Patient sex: F
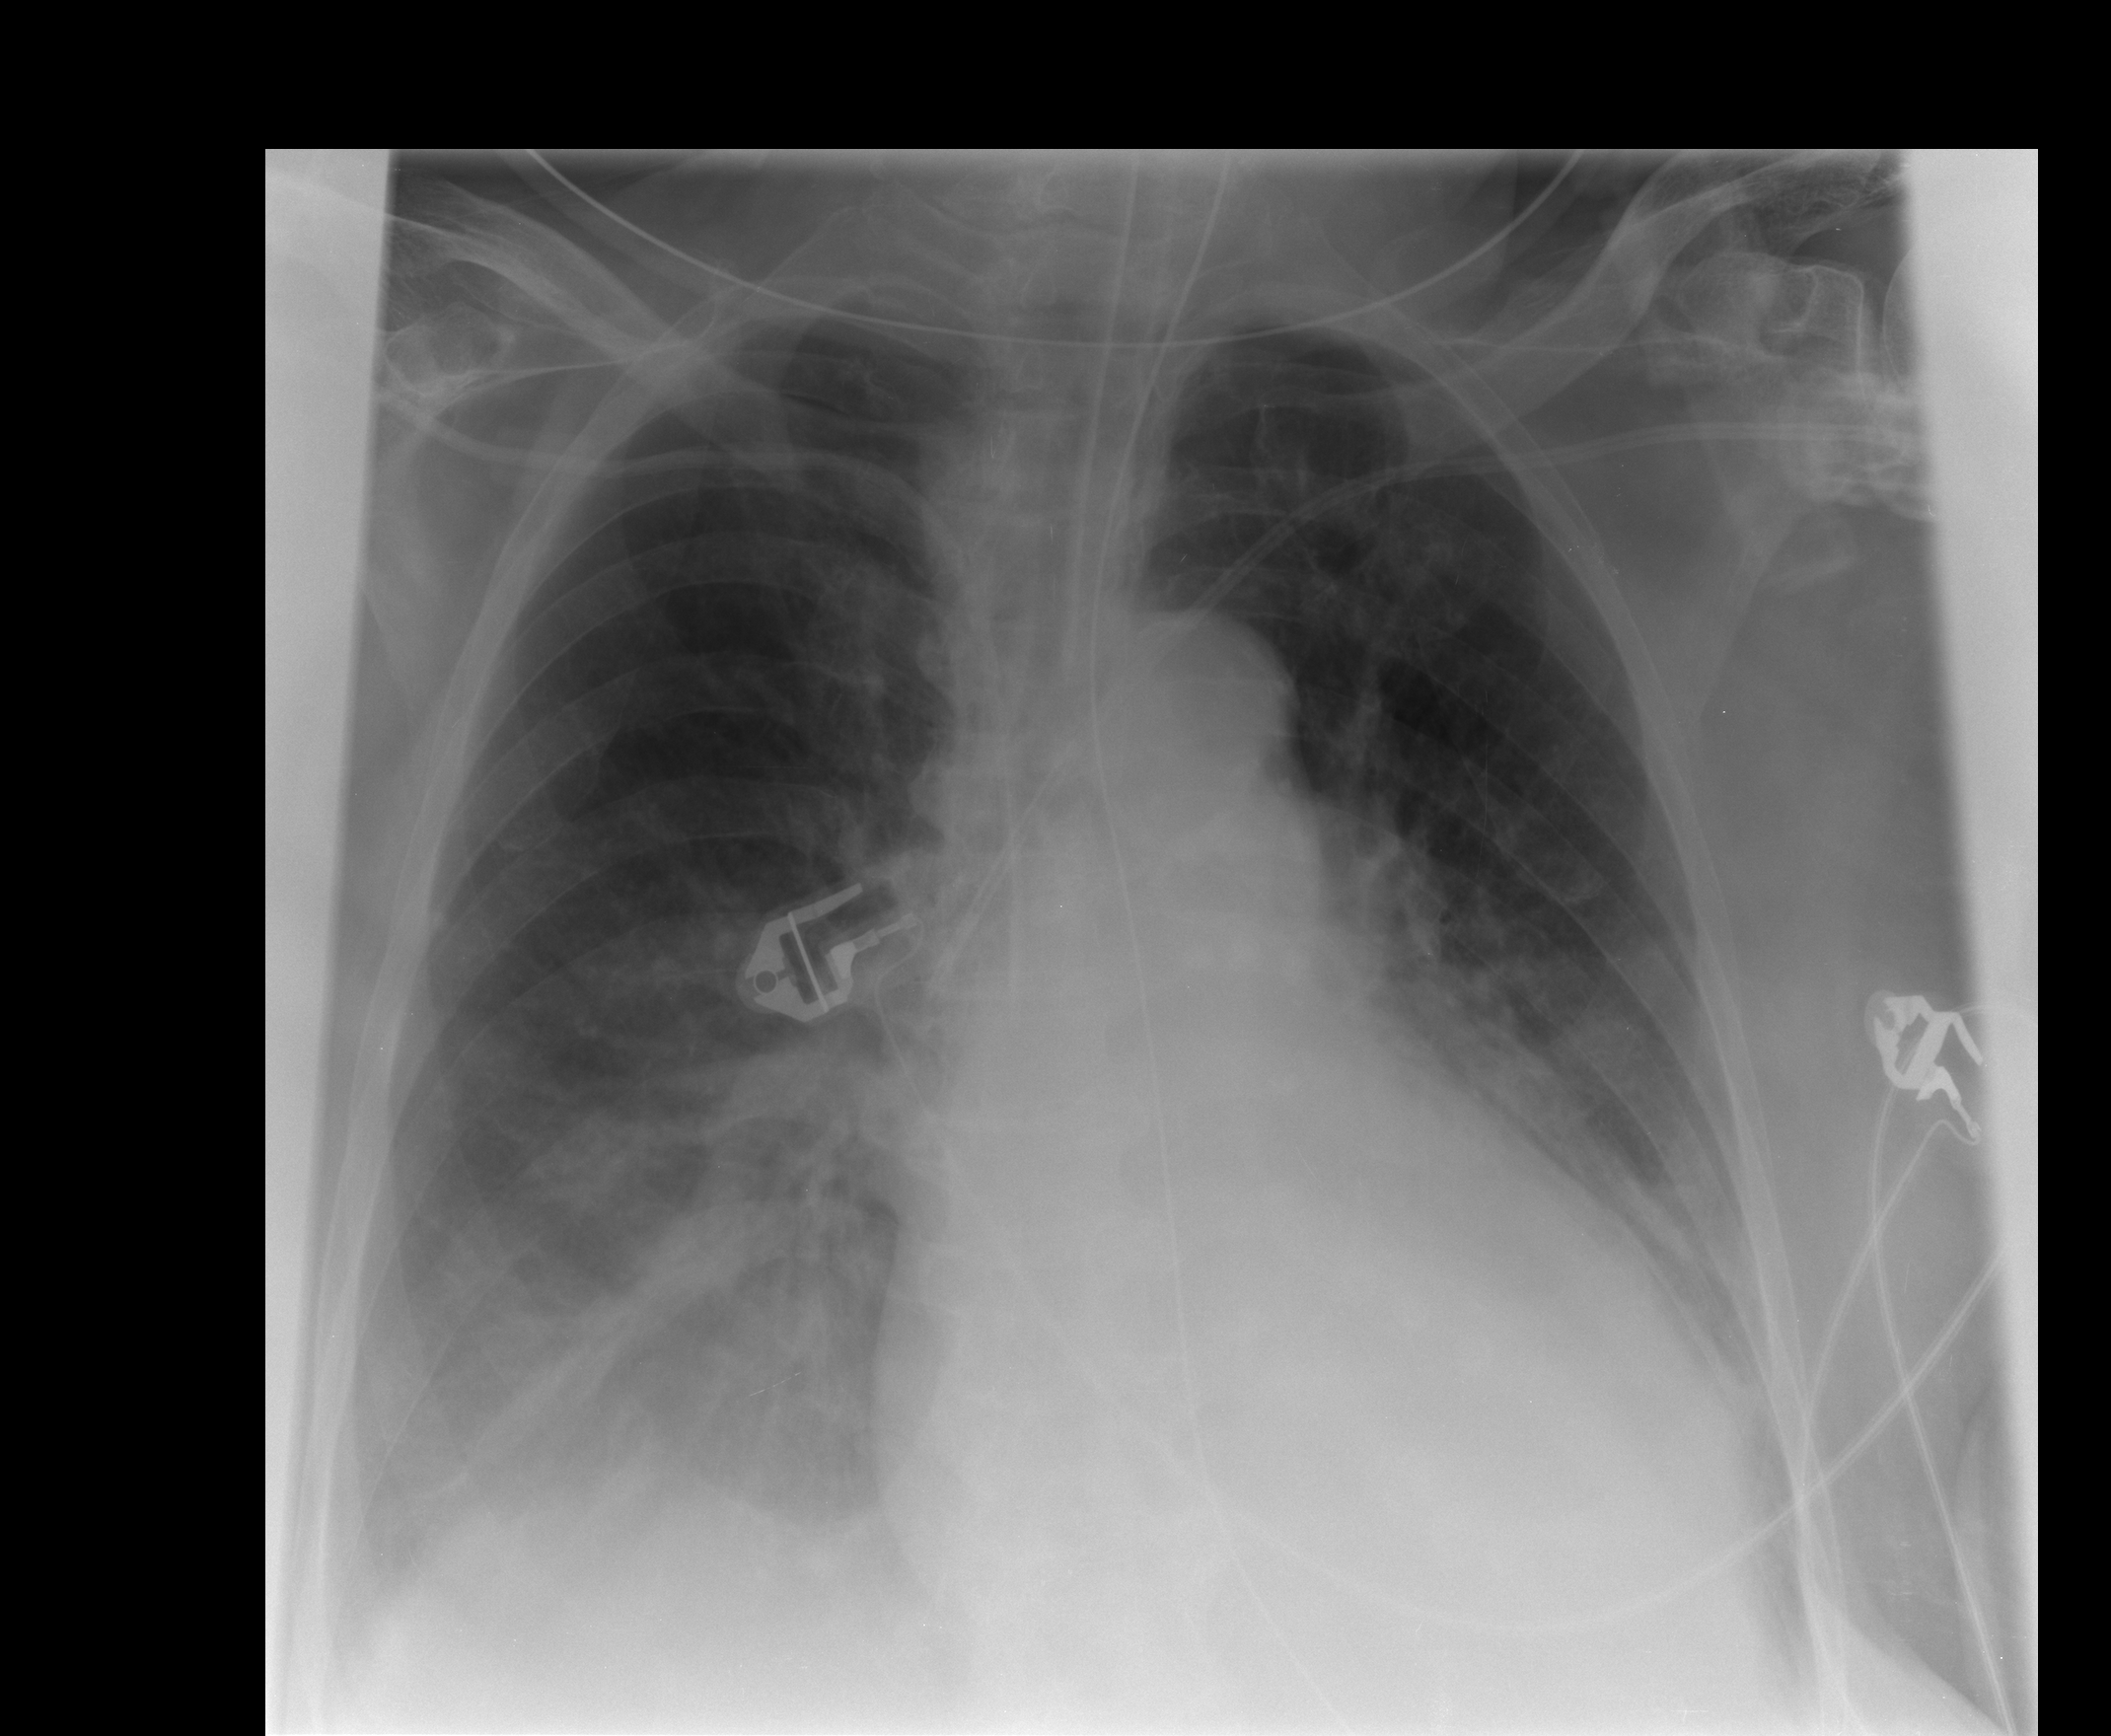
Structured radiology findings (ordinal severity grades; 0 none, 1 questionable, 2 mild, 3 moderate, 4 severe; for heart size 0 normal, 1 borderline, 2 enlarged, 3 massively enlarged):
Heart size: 3
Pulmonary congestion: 2
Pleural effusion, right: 2
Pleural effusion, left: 2
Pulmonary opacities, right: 1
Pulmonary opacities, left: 1
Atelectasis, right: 2
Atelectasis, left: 2